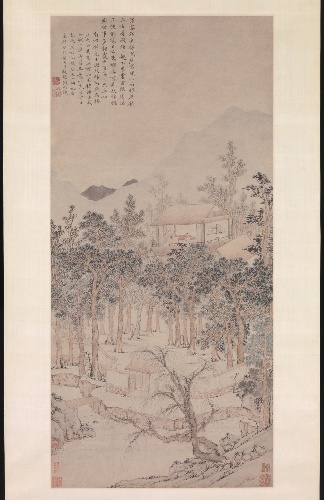
Title: 明  文徵明 樓居圖軸|Living Aloft: Master Liu's Retreat
Artist: Wen Zhengming
Artist bio: Chinese, 1470–1559
Date: 1543
Object type: Hanging scroll
Classification: Paintings
Medium: Hanging scroll; ink and color on paper
Culture: China
Period: Ming dynasty (1368–1644)
Dimensions: Image: 37 1/2 x 18 in. (95.3 x 45.7 cm)
Overall with mounting: 82 1/8 x 25 1/4 in. (208.6 x 64.1 cm)
Overall with knobs: 82 1/8 x 29 5/8 in. (208.6 x 75.2 cm)
Department: Asian Art
Credit line: Bequest of Marie-Hélène and Guy Weill, in honor of Wen C. Fong, 2015
Accession year: 2017
Repository: Metropolitan Museum of Art, New York, NY
Tags: Landscapes|Trees|Pavilions